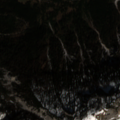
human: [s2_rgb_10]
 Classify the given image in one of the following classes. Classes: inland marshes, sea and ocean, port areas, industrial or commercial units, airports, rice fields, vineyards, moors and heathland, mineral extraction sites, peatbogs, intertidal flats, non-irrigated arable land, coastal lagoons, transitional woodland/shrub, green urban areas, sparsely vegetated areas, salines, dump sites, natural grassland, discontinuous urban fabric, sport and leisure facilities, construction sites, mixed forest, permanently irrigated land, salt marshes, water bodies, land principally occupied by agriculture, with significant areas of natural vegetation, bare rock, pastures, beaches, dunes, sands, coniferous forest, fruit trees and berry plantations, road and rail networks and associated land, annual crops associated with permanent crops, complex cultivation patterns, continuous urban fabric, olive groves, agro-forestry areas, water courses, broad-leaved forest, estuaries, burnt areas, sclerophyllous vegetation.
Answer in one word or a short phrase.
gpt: coniferous forest, moors and heathland, bare rock, sparsely vegetated areas